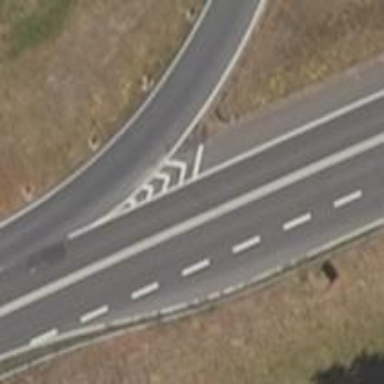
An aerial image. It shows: Asphalt motorway categorized as trunk road.